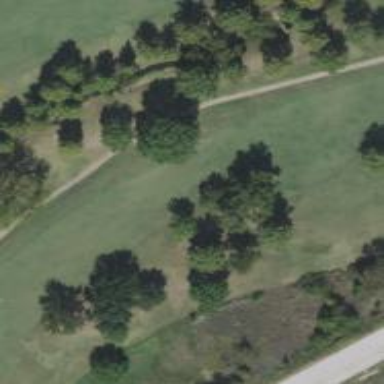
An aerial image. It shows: Golf hole.